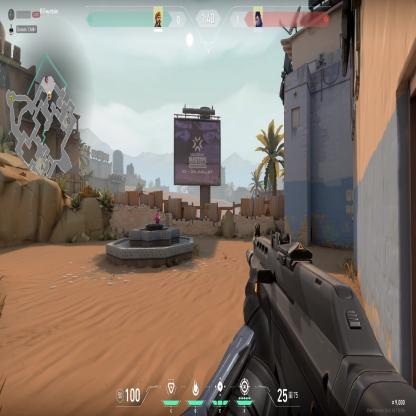
Label: enemy